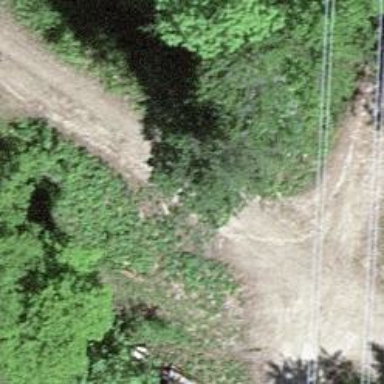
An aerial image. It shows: Track road.